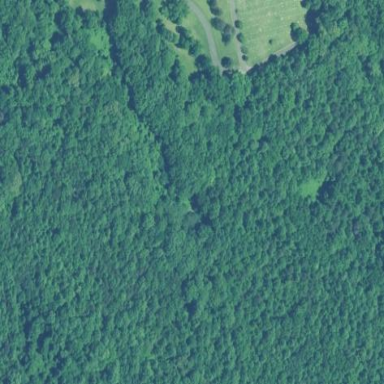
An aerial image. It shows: Mixed woodland with variety of leaf types and cycles.